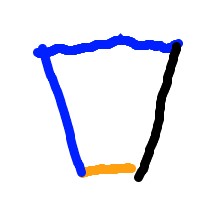
Shape: trapezoid